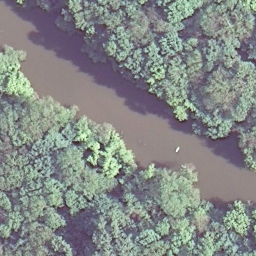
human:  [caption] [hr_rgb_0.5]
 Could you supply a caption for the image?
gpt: It is a river with dense forest on both banks of the river .

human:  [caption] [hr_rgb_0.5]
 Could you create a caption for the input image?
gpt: Lots of green plants flourish on both banks of the river .

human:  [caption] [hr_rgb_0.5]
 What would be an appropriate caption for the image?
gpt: A river with dense forest on both banks of the river .

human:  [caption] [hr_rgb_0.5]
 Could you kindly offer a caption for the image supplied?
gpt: Green plants flourish on both banks of the river .

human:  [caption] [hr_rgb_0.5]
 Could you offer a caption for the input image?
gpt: A river goes through a dense forest .